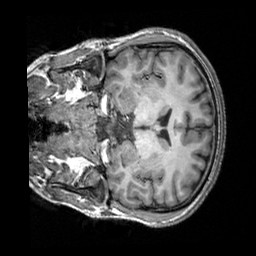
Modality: T1w
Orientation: coronal
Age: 26
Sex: male
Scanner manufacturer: siemens
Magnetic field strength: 3 T
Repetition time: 2.3 s
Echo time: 0.00303 s